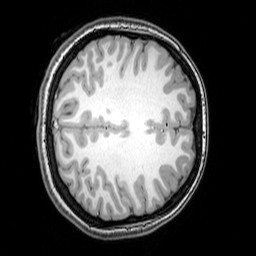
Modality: T1w
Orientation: axial
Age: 20
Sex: female
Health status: healthy
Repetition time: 0.081 s
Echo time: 0.037 s